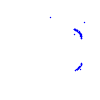
Particle: kaon